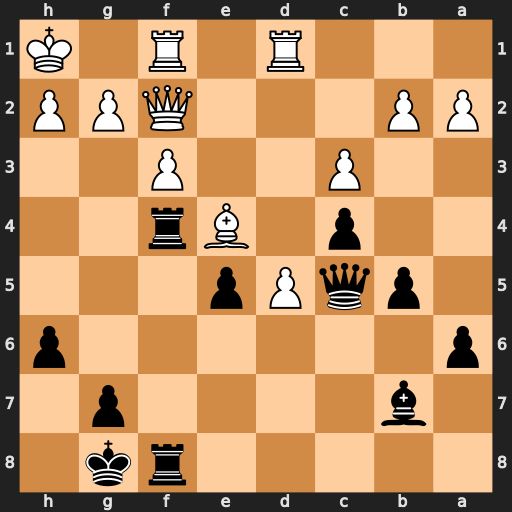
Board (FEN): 5rk1/1b4p1/p6p/1pqPp3/2p1Br2/2P2P2/PP3QPP/3R1R1K
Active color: b
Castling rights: -
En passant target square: -
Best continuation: Qxf2 Rxf2 Rxe4